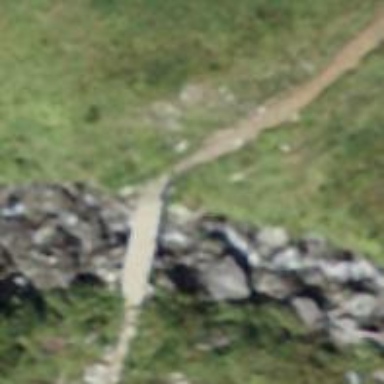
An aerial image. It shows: Unpaved path on bridge. The road is impassable due to its rough surface.